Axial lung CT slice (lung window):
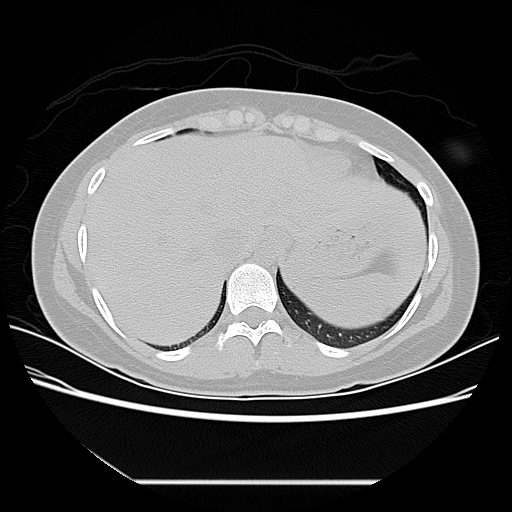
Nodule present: no